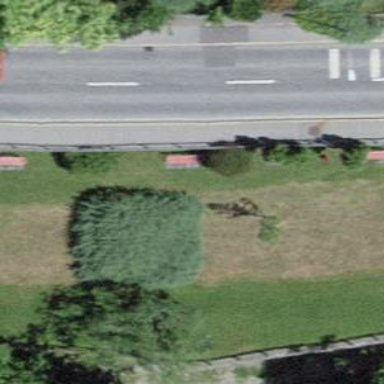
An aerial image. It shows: Shrub in its natural environment.